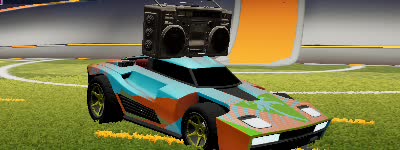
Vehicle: breakout